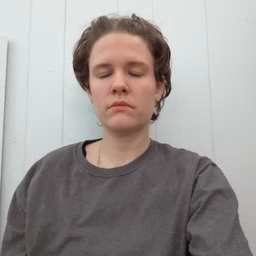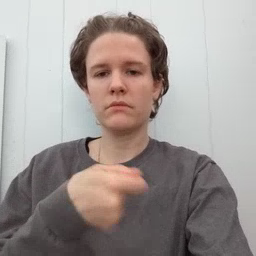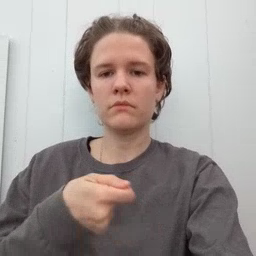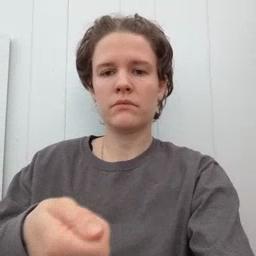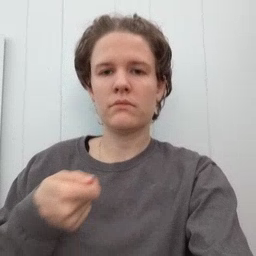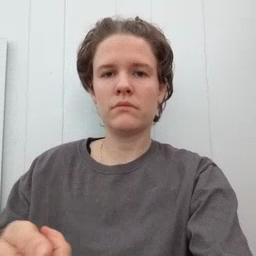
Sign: vacuum